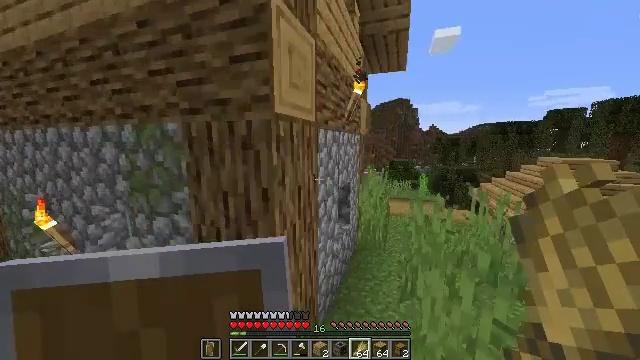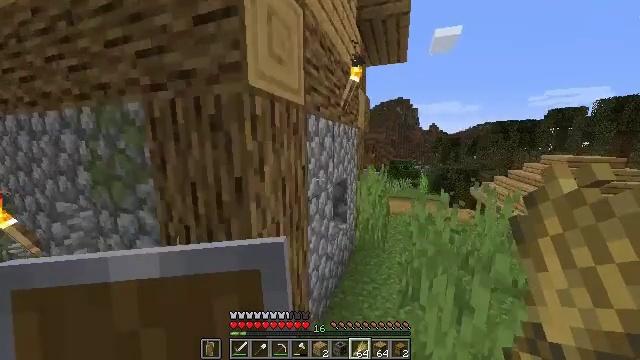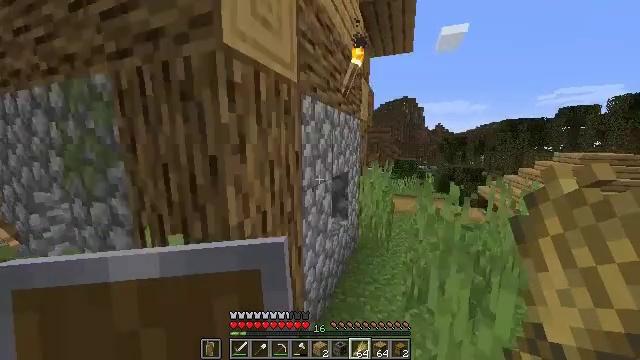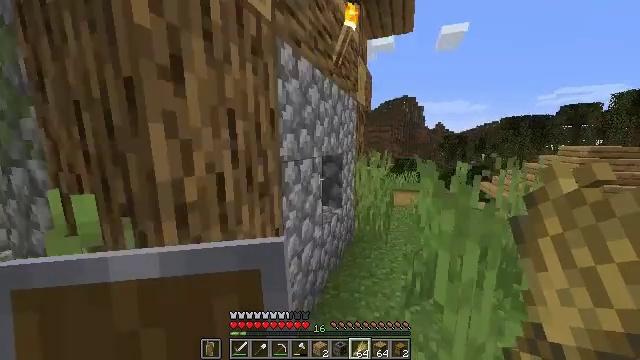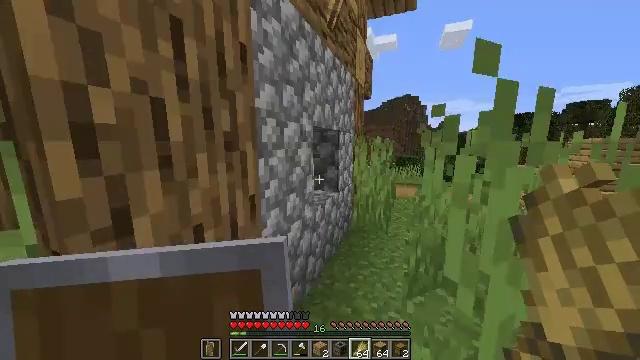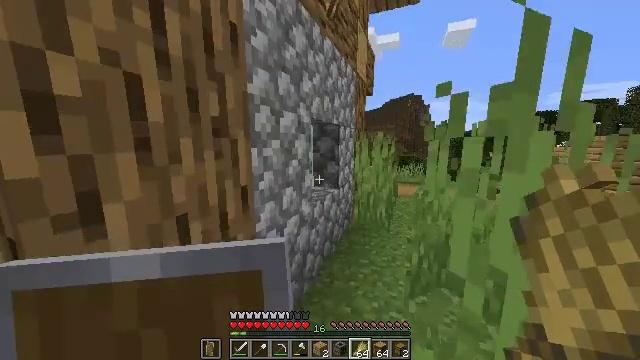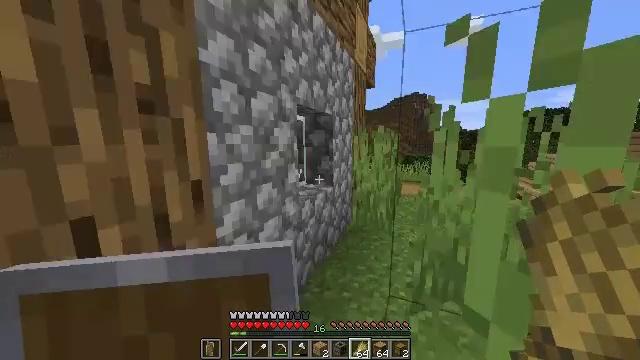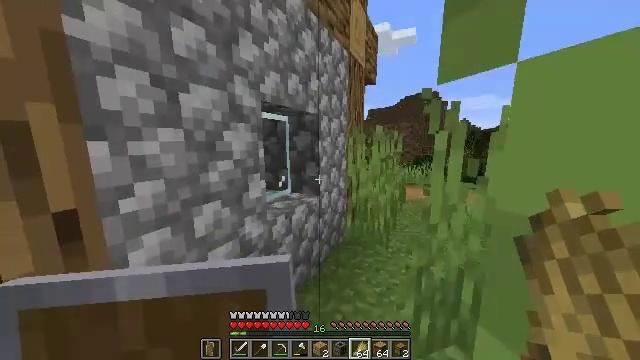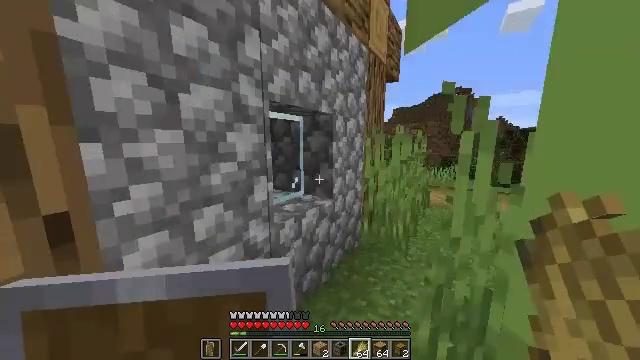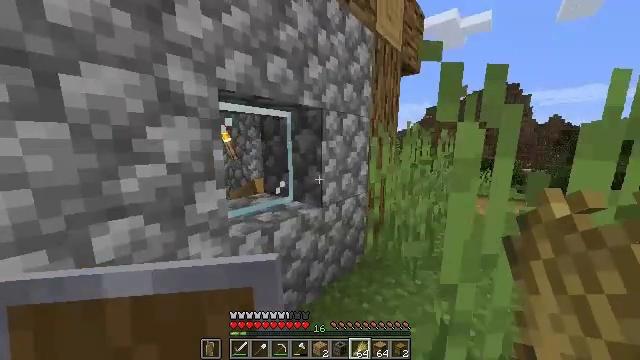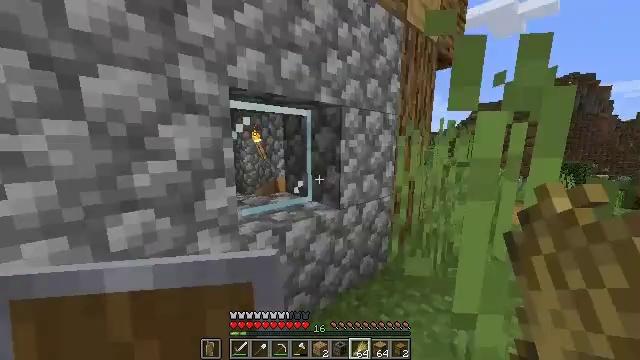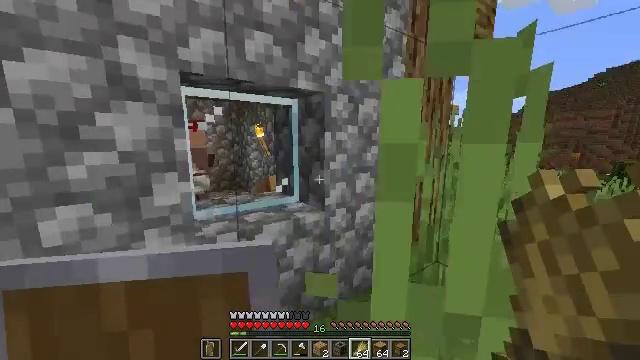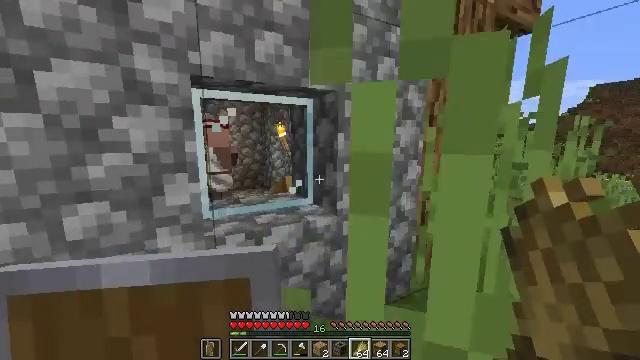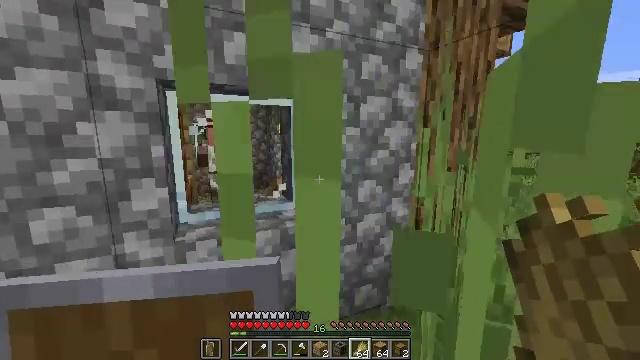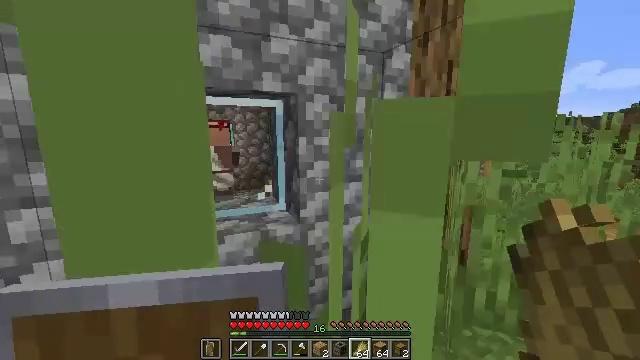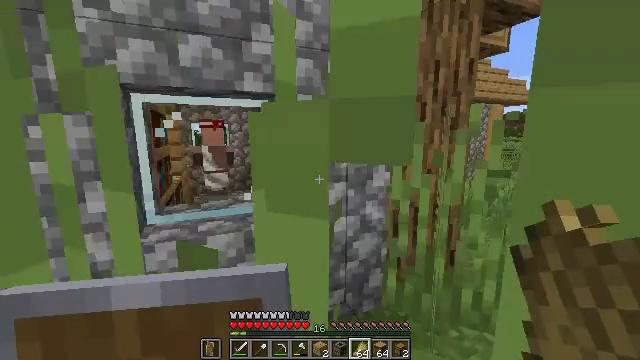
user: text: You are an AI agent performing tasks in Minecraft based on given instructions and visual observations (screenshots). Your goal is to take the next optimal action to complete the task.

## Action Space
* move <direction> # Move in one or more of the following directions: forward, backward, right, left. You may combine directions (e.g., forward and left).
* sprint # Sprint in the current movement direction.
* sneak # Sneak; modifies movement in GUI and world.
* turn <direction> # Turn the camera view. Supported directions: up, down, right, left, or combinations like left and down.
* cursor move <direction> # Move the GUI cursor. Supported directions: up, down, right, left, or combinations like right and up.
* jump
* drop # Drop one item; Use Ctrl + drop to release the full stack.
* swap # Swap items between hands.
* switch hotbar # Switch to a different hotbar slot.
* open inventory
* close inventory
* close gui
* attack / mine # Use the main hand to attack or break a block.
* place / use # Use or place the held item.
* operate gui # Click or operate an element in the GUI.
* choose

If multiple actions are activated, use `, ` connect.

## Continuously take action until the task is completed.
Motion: motion action
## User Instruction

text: Gather some oak planks.
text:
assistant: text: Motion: move forward, jump
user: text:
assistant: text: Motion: move forward and move right, turn left, jump
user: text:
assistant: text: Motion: move forward and move right, jump
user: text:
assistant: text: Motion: move forward and move right, jump
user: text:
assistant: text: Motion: move forward and move right, jump
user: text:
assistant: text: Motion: move forward and move right, turn left
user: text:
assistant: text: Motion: move forward and move right, turn left
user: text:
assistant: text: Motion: move forward and move right, turn left
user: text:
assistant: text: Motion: move forward and move right, turn left
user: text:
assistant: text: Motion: move right, turn left
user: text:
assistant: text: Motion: move right, turn left
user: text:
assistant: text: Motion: move right, turn left
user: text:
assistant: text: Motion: move right, turn left
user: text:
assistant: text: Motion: move right, turn left
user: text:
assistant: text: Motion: move right
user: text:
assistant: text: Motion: move right
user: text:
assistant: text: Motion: move forward and move right
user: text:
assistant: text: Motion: move forward and move right
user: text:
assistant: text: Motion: move forward and move right
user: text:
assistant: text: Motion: move forward and move right
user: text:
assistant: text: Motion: move forward and move right
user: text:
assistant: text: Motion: move forward and move right
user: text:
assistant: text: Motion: move forward and move right
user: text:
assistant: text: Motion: move forward and move right, turn left
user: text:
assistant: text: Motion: move forward and move right, turn left
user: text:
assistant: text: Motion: move forward and move right, turn left
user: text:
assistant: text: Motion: move forward and move right, turn left
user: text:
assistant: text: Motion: move forward and move right, turn left
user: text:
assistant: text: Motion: move forward and move right, turn left
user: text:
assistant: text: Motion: move forward and move right, turn left